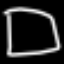
Label: square